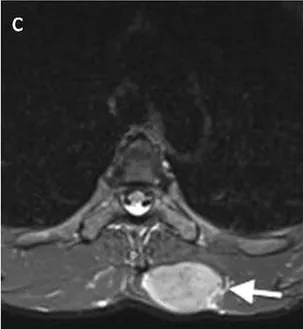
Axial T2 fat saturated. MR images demonstrate a solid well defined soft tissue mass in the medial left trapezius muscle which returns isointense T1-W (between arrow heads) and heterogeneous predominantly high T2-W signal relative to skeletal muscle. There is mass effect on the deeper paravertebral muscles and peripheral feeding vessels along the lateral aspect of the lesion (arrow).
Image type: radiology (mri)